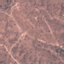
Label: HerbaceousVegetation